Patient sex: M
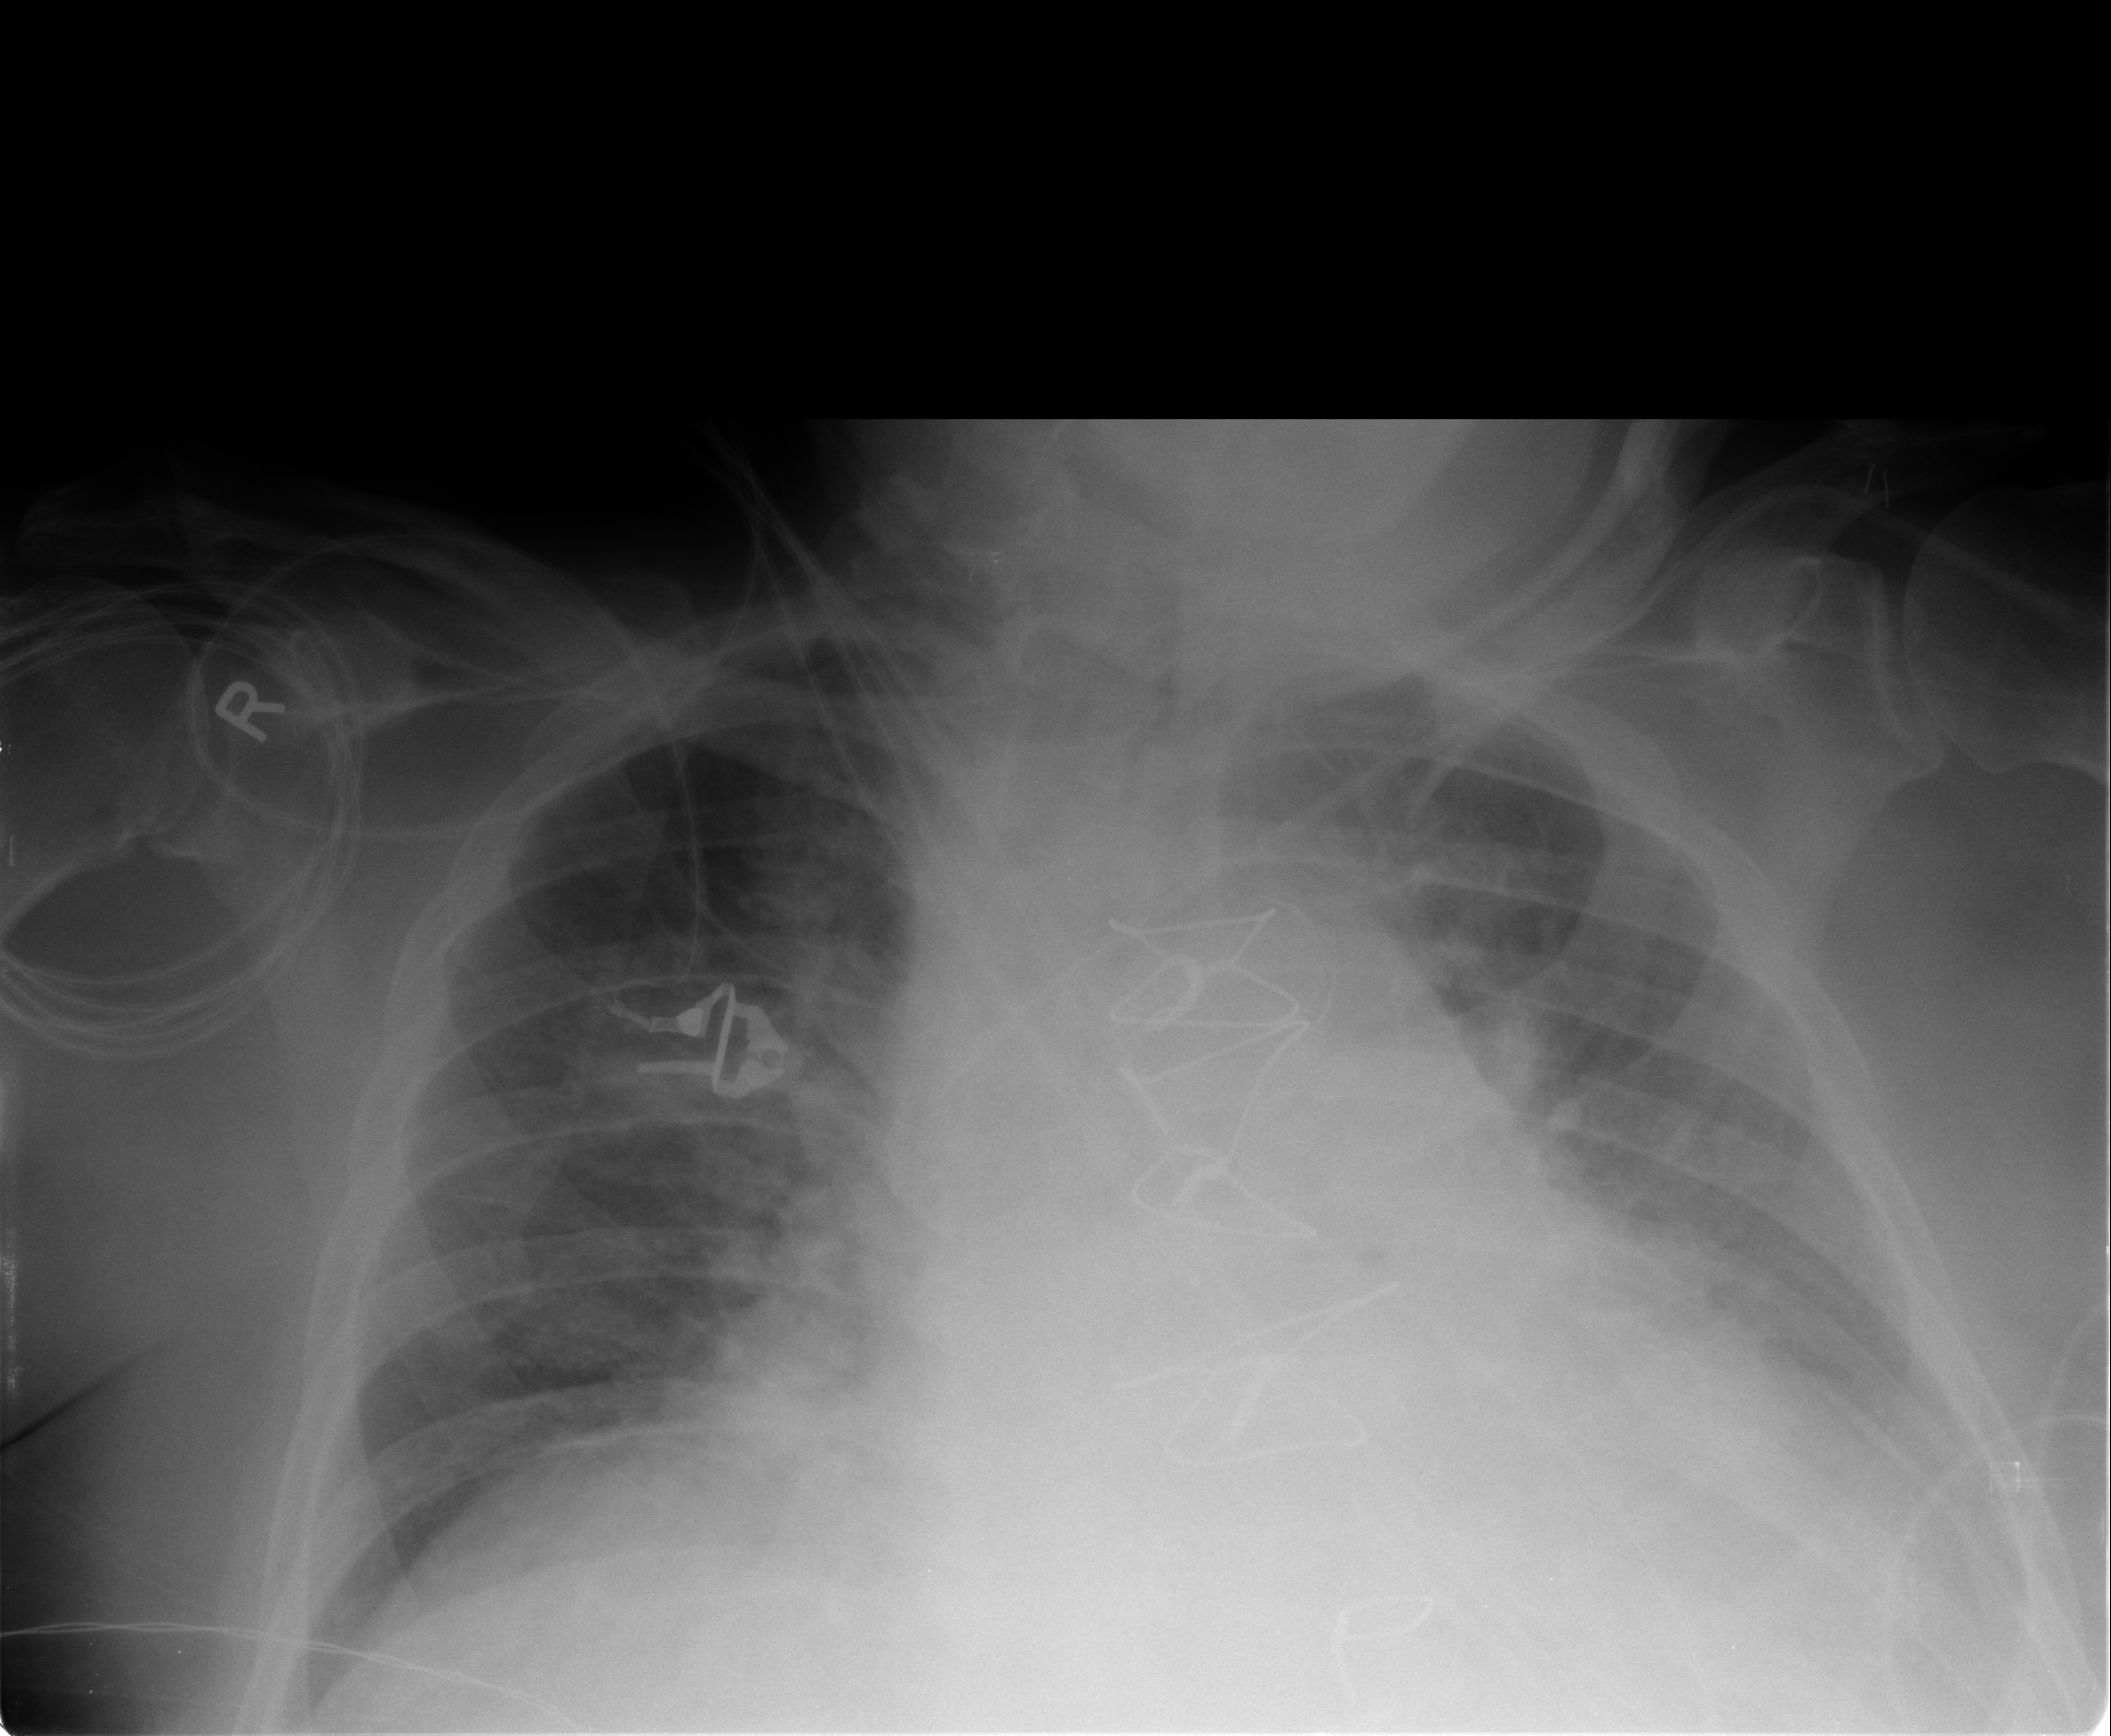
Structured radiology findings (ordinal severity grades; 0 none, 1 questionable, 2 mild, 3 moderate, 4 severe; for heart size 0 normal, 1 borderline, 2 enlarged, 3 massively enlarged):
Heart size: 3
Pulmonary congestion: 3
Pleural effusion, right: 1
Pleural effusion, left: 2
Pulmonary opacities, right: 1
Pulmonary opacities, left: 0
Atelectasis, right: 2
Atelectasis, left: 2